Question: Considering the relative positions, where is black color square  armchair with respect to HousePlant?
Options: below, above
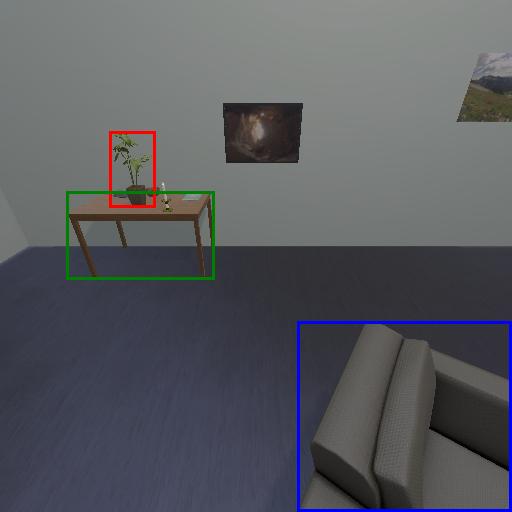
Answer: below